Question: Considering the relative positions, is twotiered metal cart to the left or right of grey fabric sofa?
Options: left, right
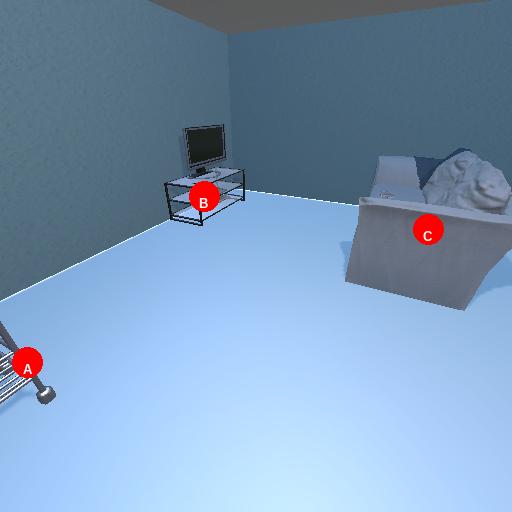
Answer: left